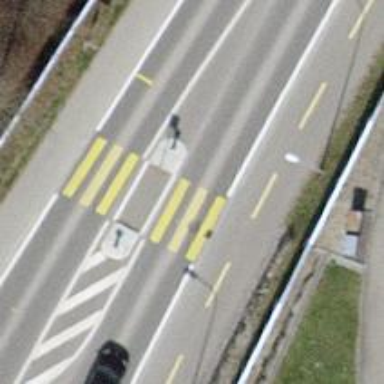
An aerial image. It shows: Kerb barrier.